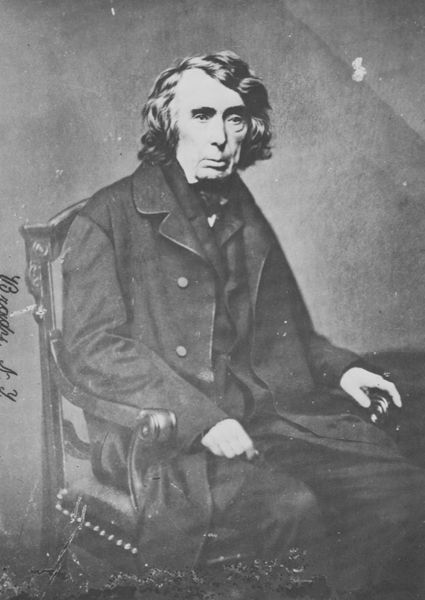
Titel: Hoher Richter Roger Brooke Taney
Künstler: Mathew B. Brady
Schlagwörter: dunkel, hand, mann, weiß, sitzen, finger, frisur, grau, haar, hell, hintergrund, holz, mund, nase, schwarz, stirn, stuhl, blick, schal, alt, anzug, hemd, hose, jacke, wand, augen, falten, gesicht, kragen, ärmel, herr, hände, portrait, porträt, rückenlehne, signatur, haare, mantel, pose, sessel, sitzend, augenbrauen, frontal, kinn, lippen, locken, scheitel, traurig, schrift, armlehne, lehne, man, alter mann, lehnen, polster, brauen, datum, knöpfe, nieten, fliege, revers, weste, foto, fotografie, photographie, hager, schwarz-weiss, künstler, photo, armlehnen, schlaff, leder, fotographie, aufnahme, handschrift, studio, nadar, schaal, stirne, atelieraufnahme, porträtaufnahme, 19. jh., modell studio, burgeouis, braueknöpfe